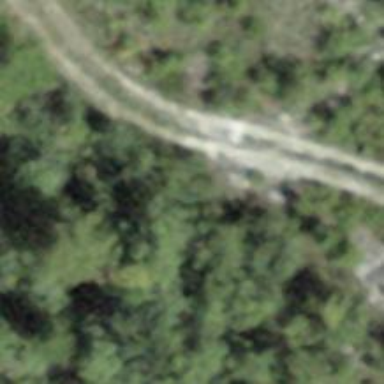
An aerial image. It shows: Track with grade 5 tracktype.